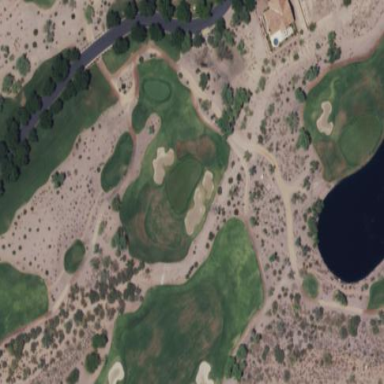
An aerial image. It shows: Rough grassy area used for golf.